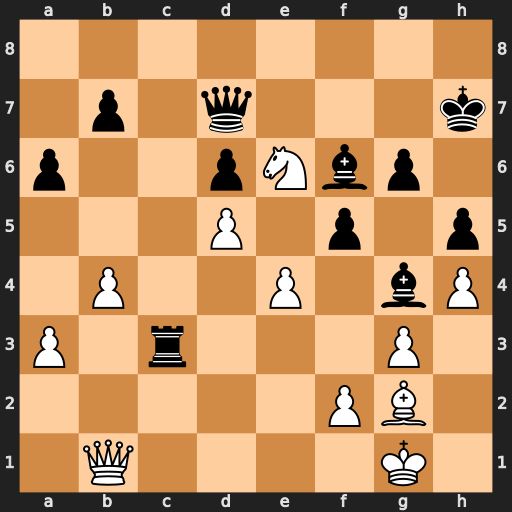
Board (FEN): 8/1p1q3k/p2pNbp1/3P1p1p/1P2P1bP/P1r3P1/5PB1/1Q4K1
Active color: w
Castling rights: -
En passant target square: -
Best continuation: Nf8+ Kg7 Nxd7